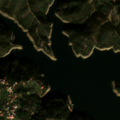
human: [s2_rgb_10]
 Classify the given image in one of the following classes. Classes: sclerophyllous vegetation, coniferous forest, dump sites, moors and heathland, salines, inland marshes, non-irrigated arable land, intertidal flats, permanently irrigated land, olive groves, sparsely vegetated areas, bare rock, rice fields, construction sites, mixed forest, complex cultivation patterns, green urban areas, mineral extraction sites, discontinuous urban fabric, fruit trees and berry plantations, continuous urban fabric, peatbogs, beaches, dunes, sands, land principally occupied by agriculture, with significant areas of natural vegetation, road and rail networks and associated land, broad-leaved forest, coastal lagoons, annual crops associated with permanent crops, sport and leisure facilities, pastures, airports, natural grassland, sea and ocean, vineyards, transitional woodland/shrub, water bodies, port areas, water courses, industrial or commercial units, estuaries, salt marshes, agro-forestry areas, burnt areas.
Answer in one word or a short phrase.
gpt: complex cultivation patterns, land principally occupied by agriculture, with significant areas of natural vegetation, broad-leaved forest, mixed forest, transitional woodland/shrub, water bodies